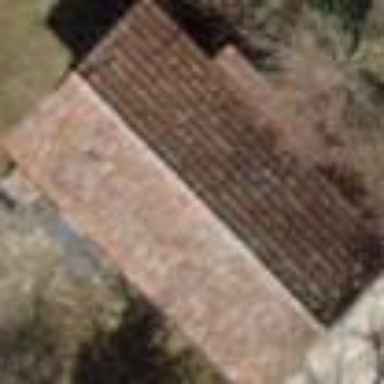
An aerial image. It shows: Simple house.